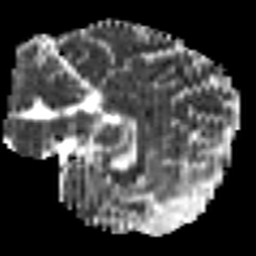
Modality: MD
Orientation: sagittal
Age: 44
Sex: female
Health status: ill
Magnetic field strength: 3 T
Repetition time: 8.4 s
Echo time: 0.0926 s